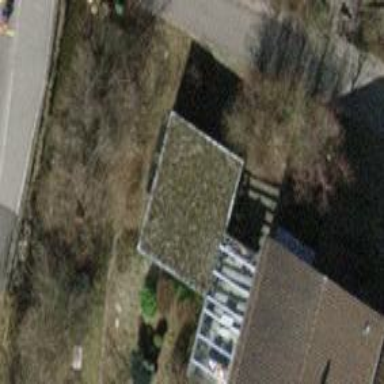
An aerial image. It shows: Service building housing minor distribution power substation.